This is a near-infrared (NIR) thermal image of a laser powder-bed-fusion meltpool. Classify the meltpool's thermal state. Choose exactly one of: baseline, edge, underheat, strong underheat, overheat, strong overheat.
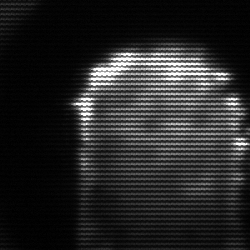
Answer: baseline